Interaction volume radius: 5 \u00c5
Interaction volume height: 45 \u00c5
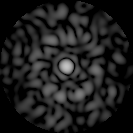
Disorder parameter: 0.8348